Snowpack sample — Loveland Pass, Silver Plume, Colorado, USA (1/12/25, 11:40 AM MST)
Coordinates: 39.66, -105.88
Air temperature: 7 °F
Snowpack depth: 140 cm
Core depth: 10 cm
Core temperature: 41 °F
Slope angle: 11°, slope face: 30°
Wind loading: high
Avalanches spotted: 2
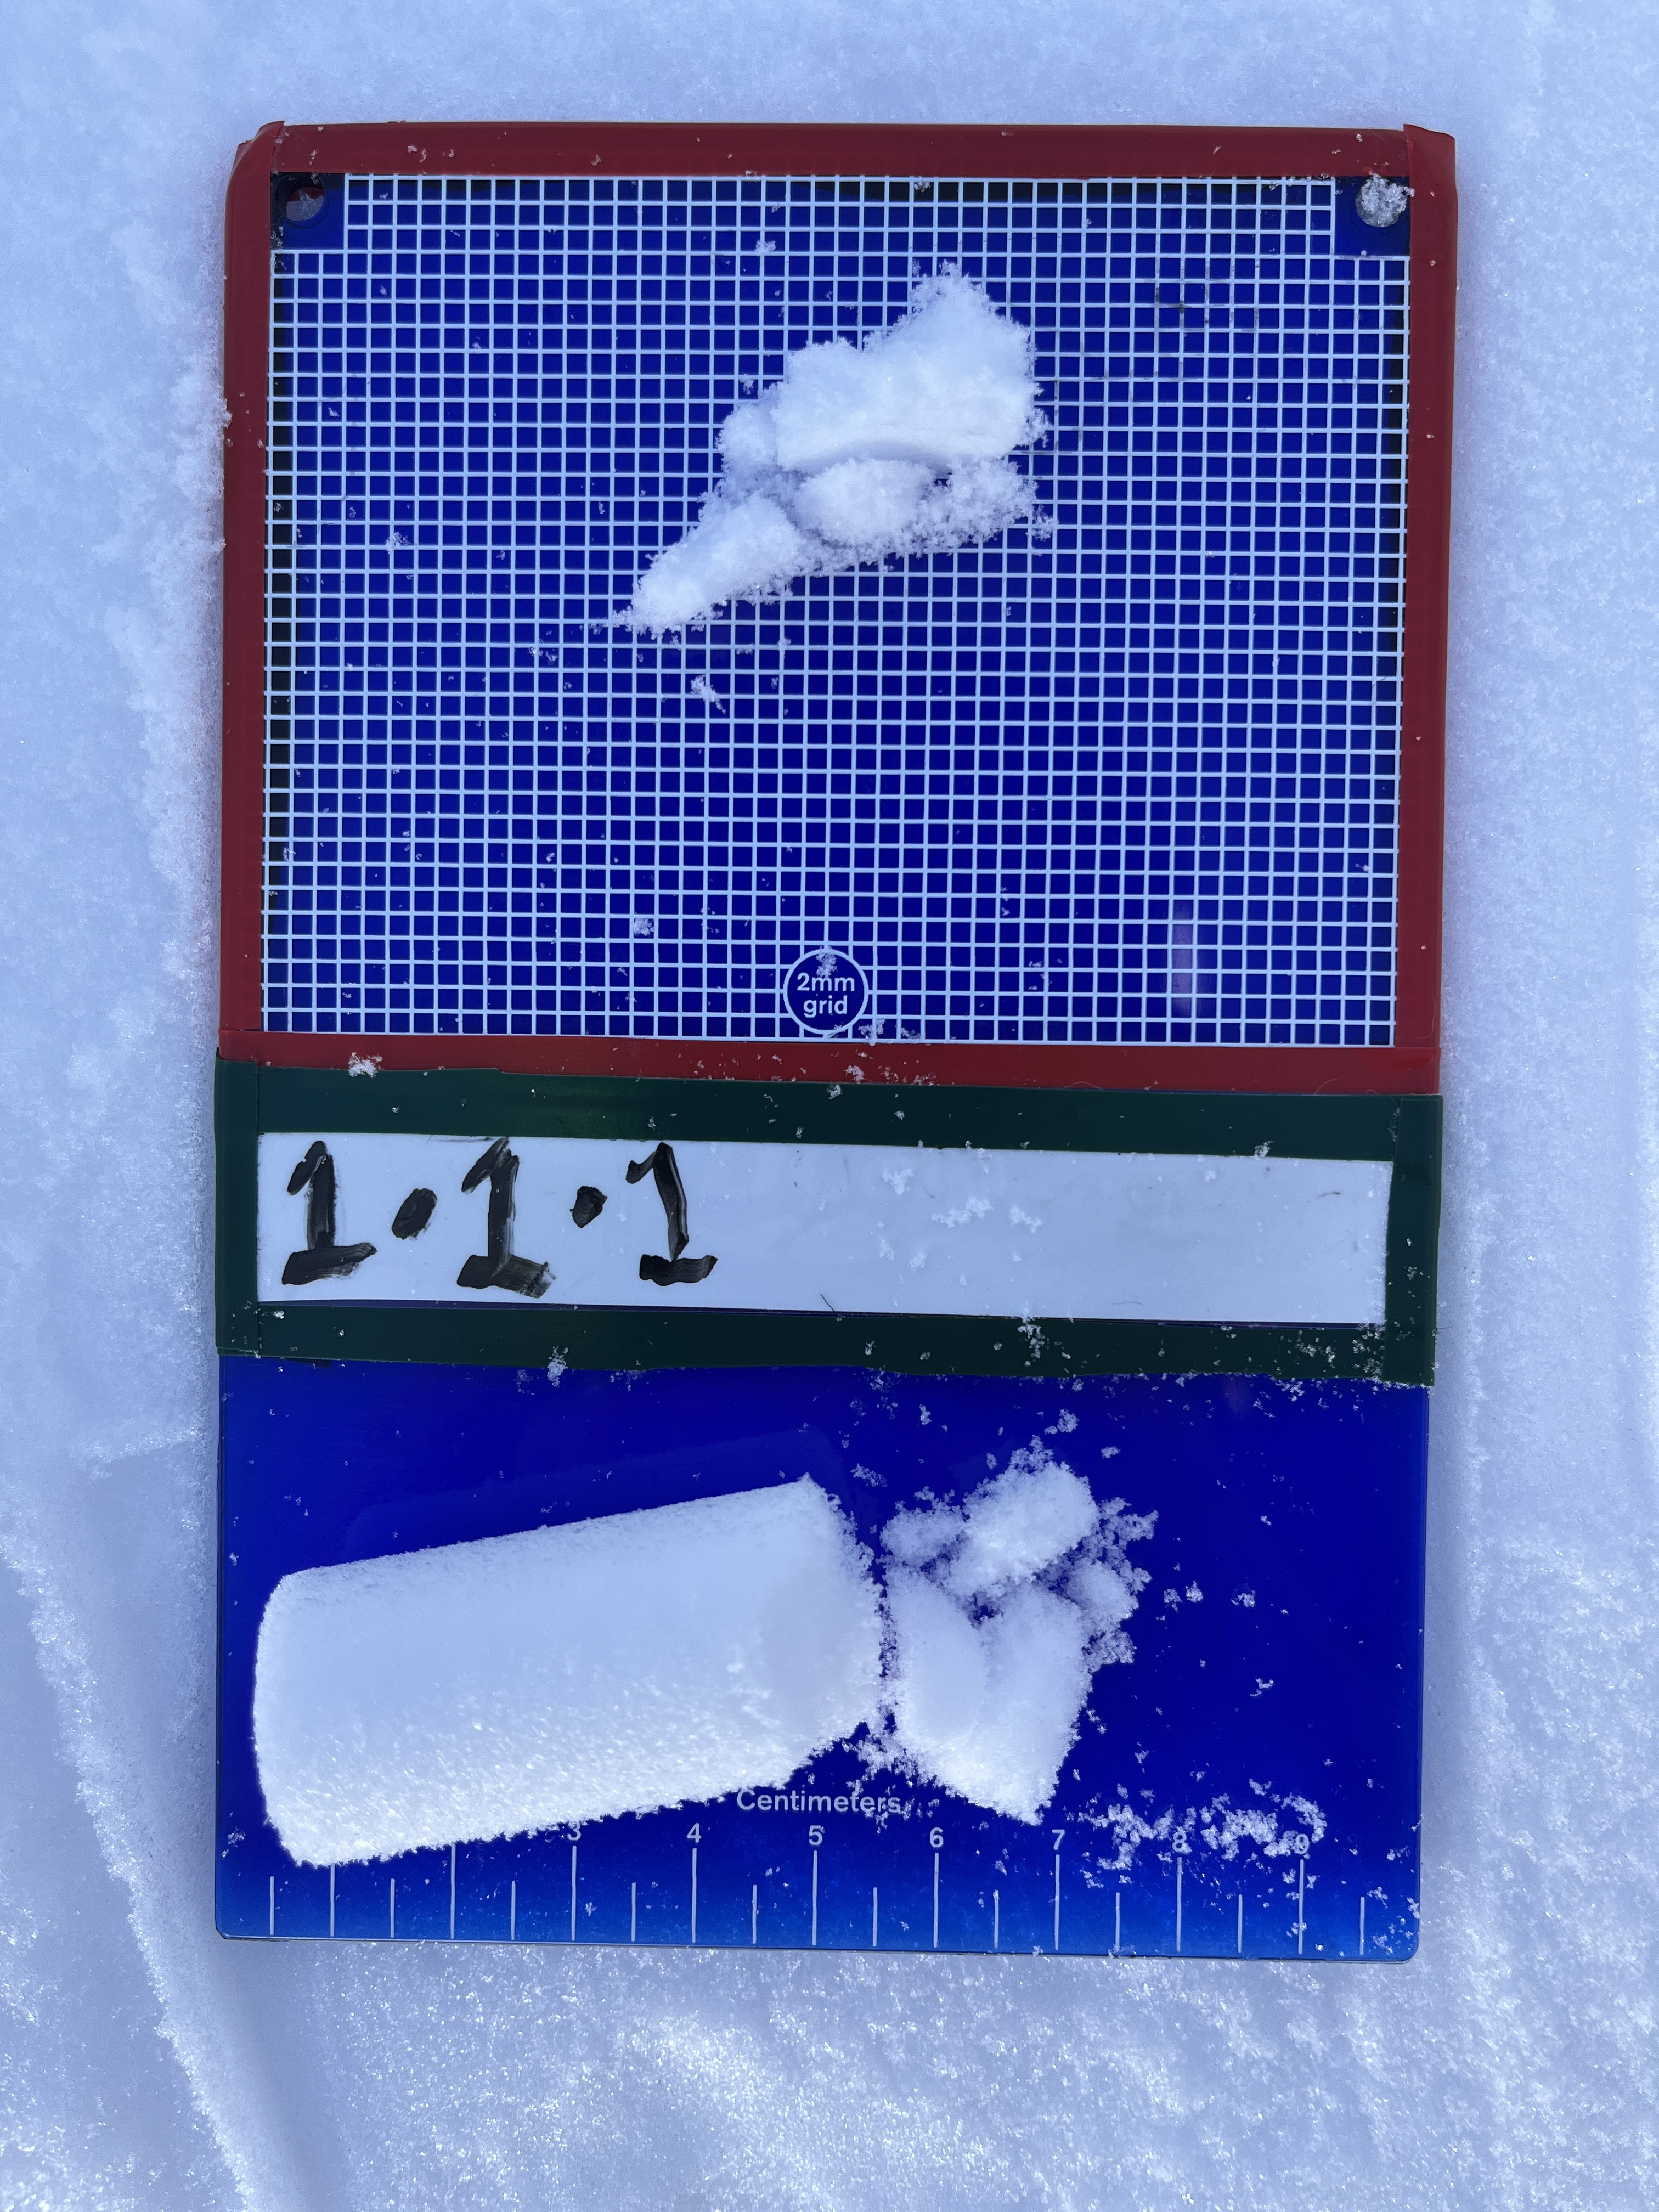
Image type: crystal_card
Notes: Pilot using slightly modified coring method that took too large segment for snow profile picturing, advised not to use in higher level models. Two avalanche on south face nearby, partially cloudy with light snow in the last 24 hours. Lots of wind loading on eastern features.